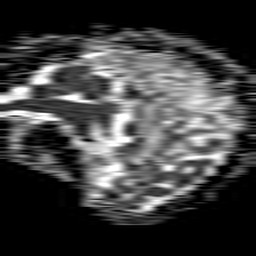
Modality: ADC
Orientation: sagittal
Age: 52
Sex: female
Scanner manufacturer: philips
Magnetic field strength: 1.5 T
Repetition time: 4.6 s
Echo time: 0.08517 s